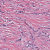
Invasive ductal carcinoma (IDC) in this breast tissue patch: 1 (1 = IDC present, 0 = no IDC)